What distinguishes these two images?
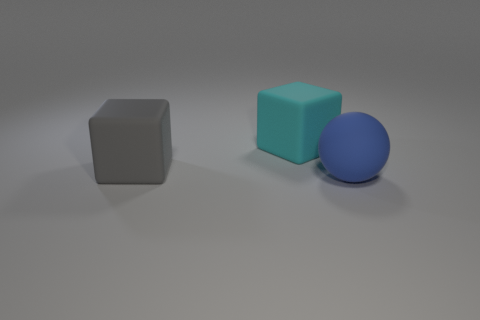
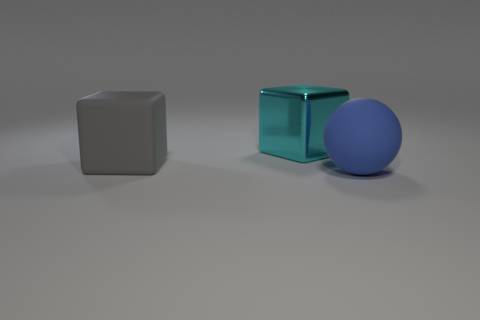
the cyan object changed to metallic
the large cyan matte cube that is right of the gray block turned metallic
the large cyan matte cube that is right of the gray matte cube became metal